Field crop: maize
Growth stage: 1
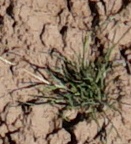
Species: lolium